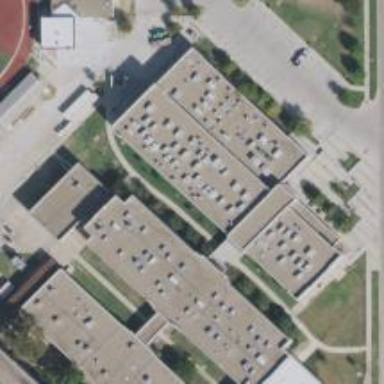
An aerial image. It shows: School building.